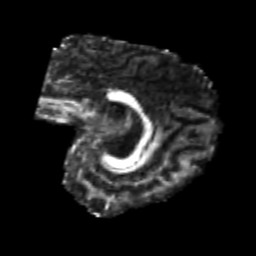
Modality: FA
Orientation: sagittal
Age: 24
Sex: female
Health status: healthy
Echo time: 0.074 s